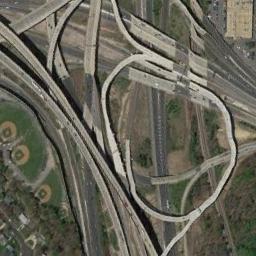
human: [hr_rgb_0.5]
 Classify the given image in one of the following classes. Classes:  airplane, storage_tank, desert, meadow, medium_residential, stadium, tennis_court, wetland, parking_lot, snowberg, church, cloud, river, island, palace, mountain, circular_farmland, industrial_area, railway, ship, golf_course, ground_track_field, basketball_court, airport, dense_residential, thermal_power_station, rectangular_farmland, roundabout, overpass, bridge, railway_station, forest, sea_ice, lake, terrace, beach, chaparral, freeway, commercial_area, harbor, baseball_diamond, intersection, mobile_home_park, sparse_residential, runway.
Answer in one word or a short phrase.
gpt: overpass